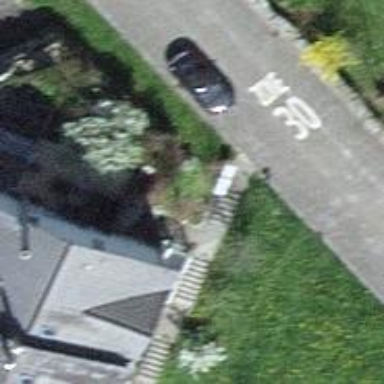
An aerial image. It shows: Footway made of paving stones.